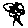
Label: tree